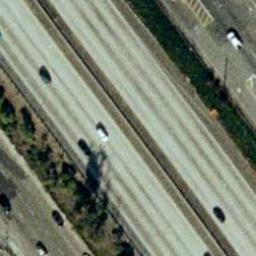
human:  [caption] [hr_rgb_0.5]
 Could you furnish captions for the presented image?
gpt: There are two straight freeways closed to each other .

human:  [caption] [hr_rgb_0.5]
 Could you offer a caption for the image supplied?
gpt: Some cars are on the freeways .

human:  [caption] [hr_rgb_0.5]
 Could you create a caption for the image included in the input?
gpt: Two straight freeways closed to each other with some cars on the roads .

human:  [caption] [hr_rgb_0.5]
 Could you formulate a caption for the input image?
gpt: There are two straight freeways closed to each other with some cars on the roads .

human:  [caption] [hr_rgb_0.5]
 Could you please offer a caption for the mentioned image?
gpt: There are some cars are on the freeways .